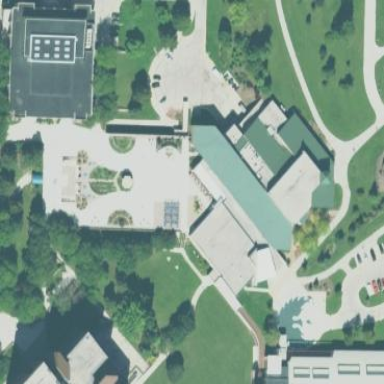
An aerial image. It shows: University building.